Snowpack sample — Snodgrass Mountain, Crested Butte, Colorado (2/4/25, 12:06 PM MST)
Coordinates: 38.923, -106.968
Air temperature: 35 °F
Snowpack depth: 80 cm
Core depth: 40 cm
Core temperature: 32 °F
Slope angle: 14°, slope face: 78°
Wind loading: low
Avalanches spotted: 0
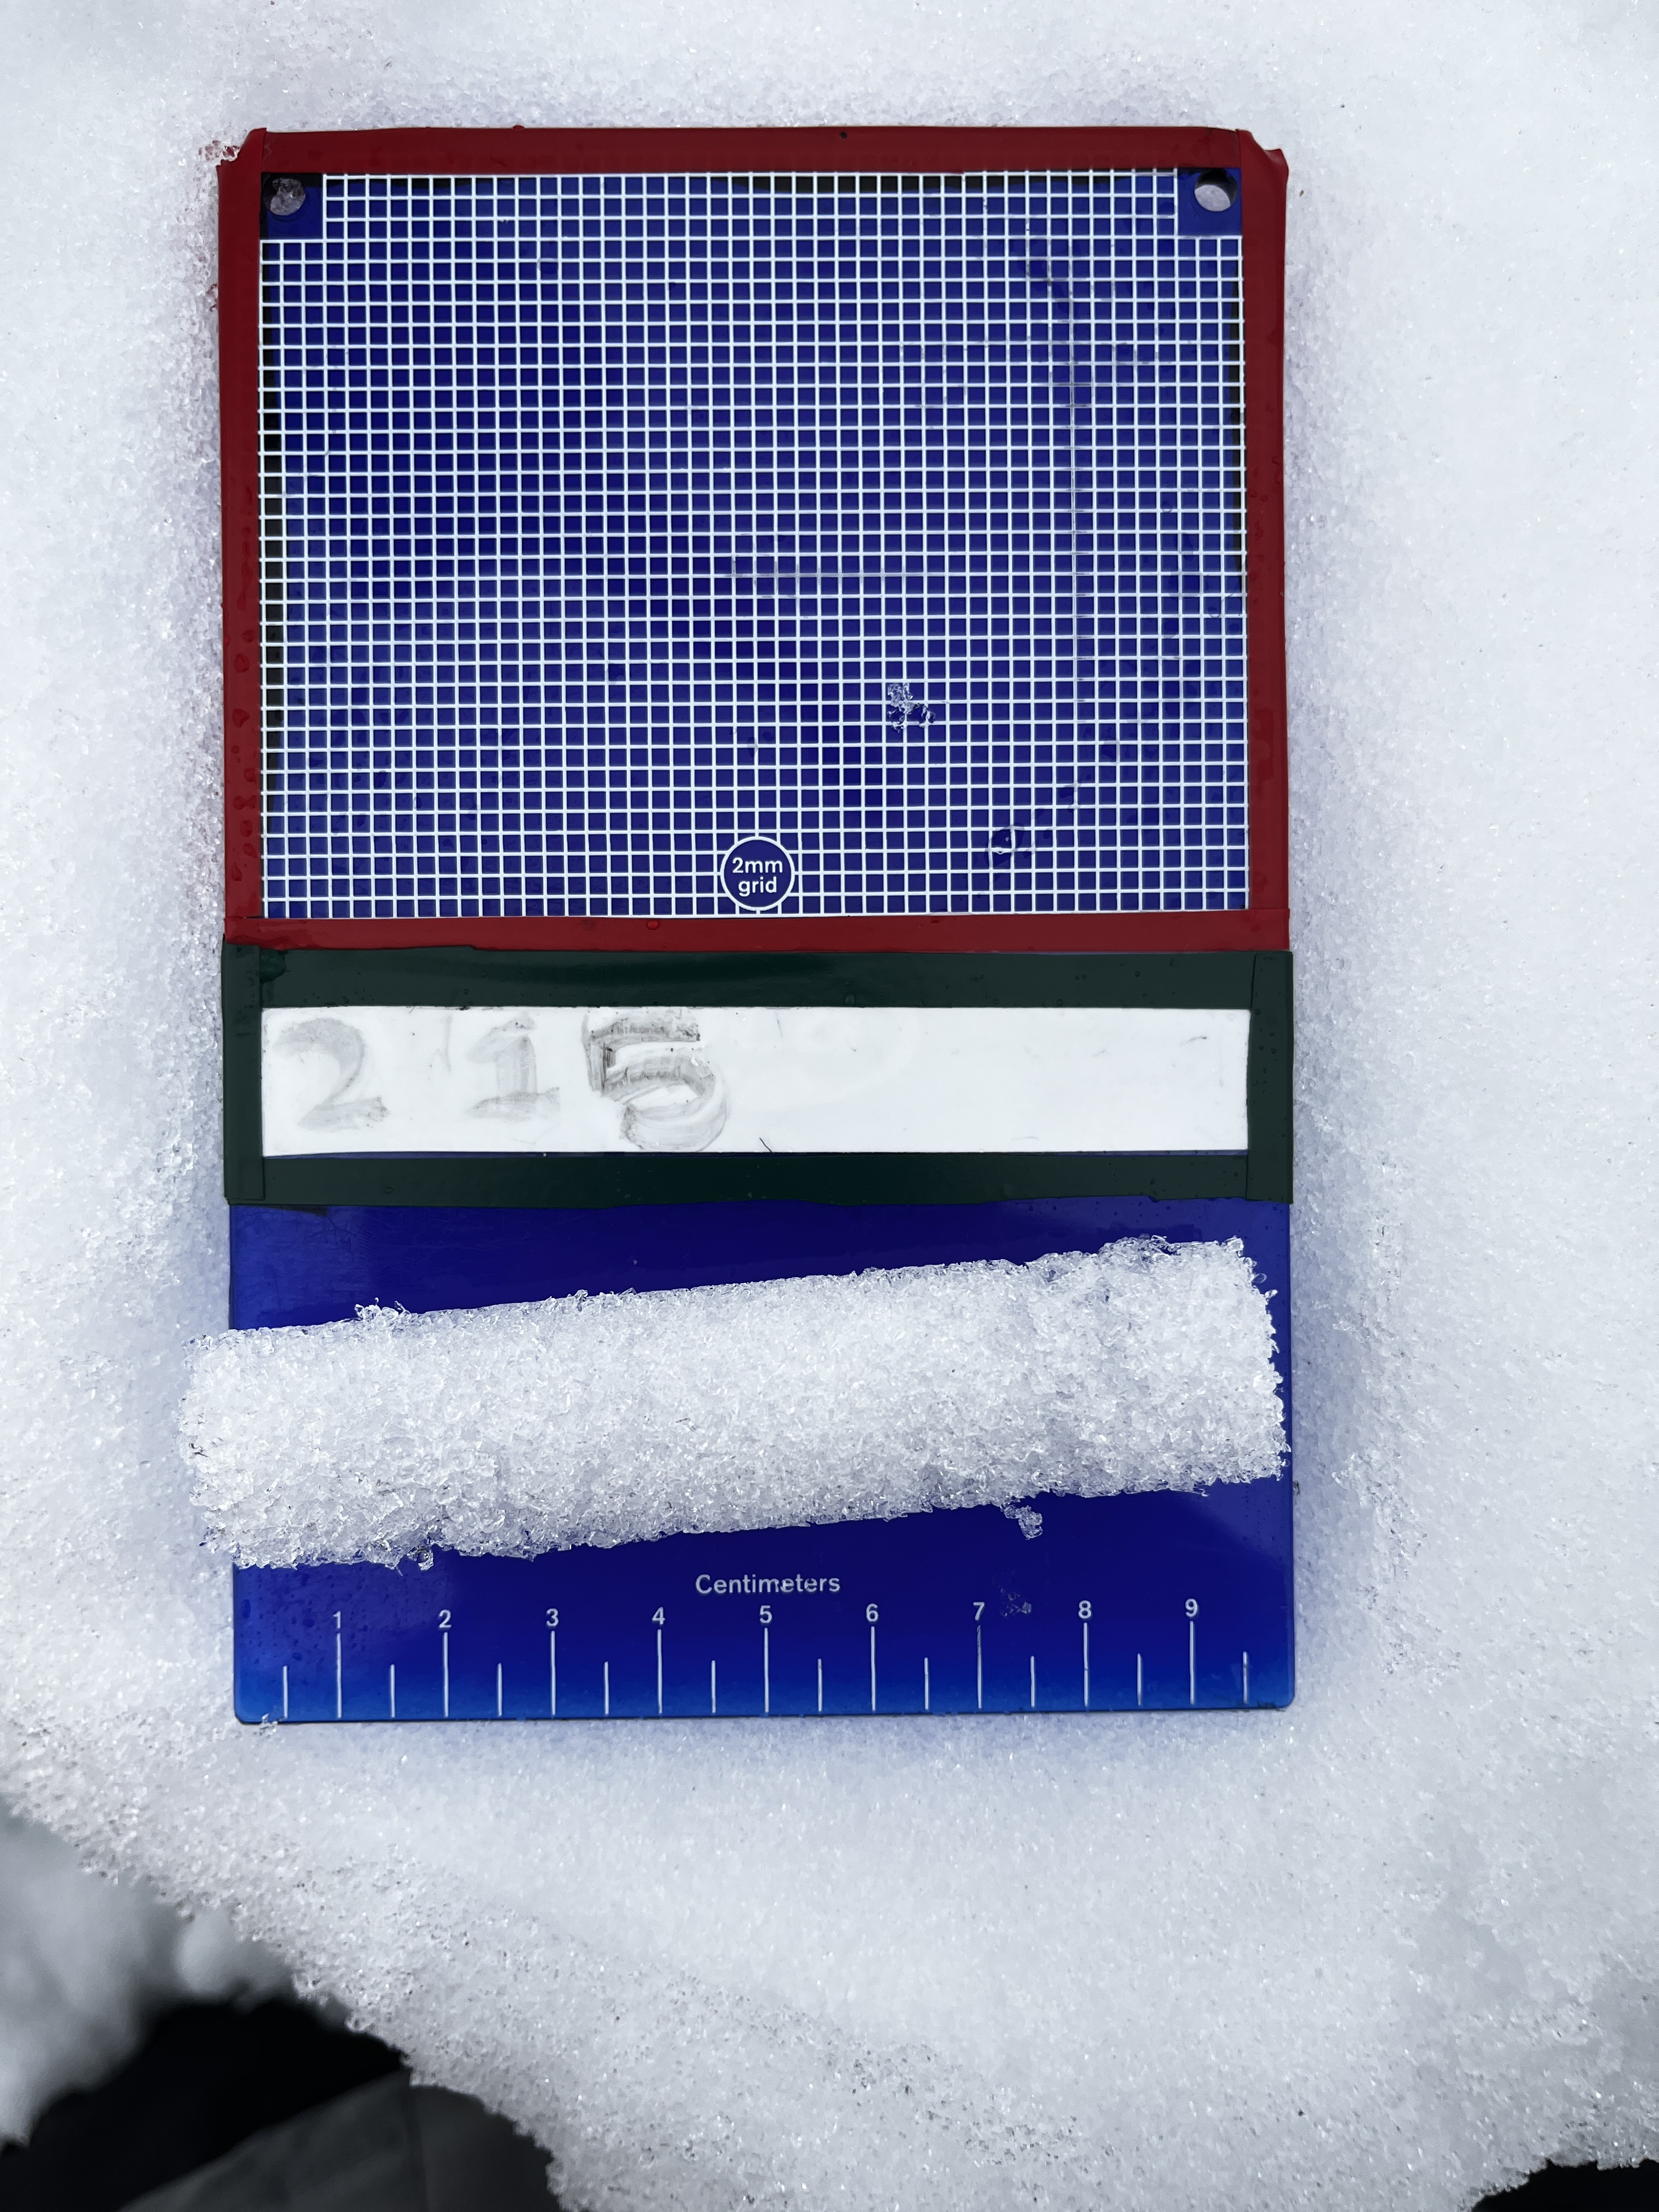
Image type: crystal_card
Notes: No avalanches nearby, unusually warm weather for the last month reported by residents, Collected 25 yards from treeline